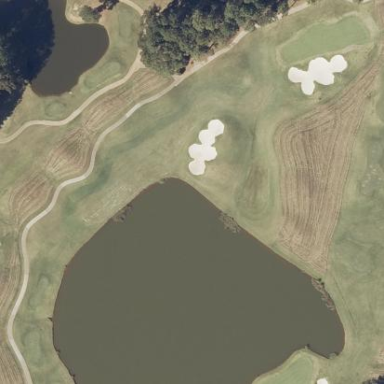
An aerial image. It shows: Rough area in golf course.